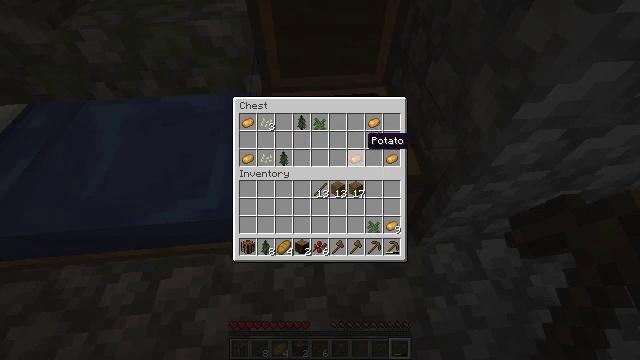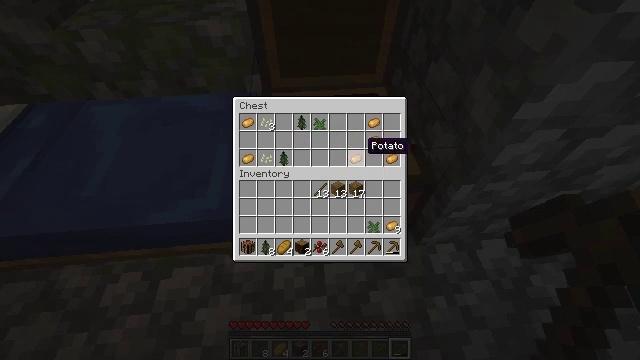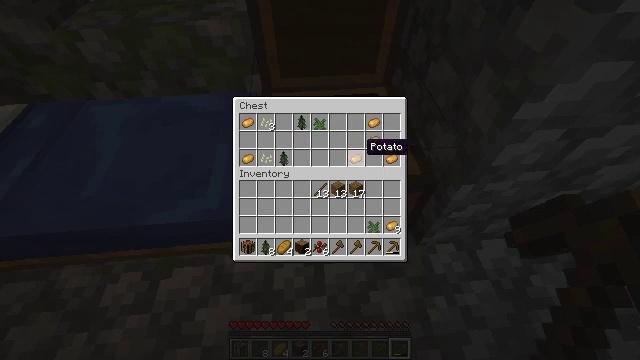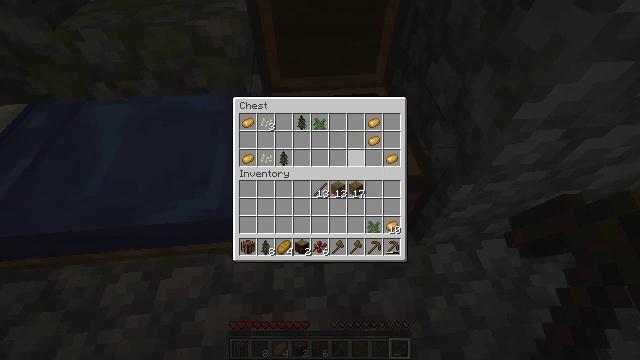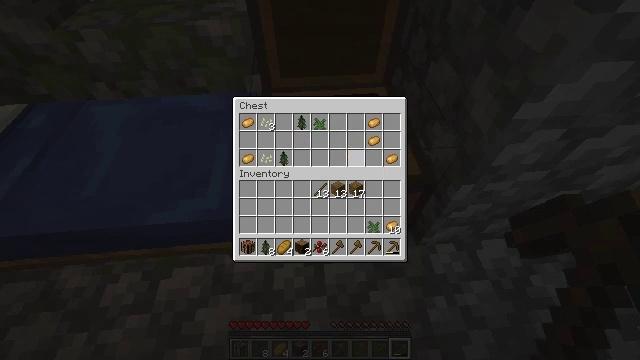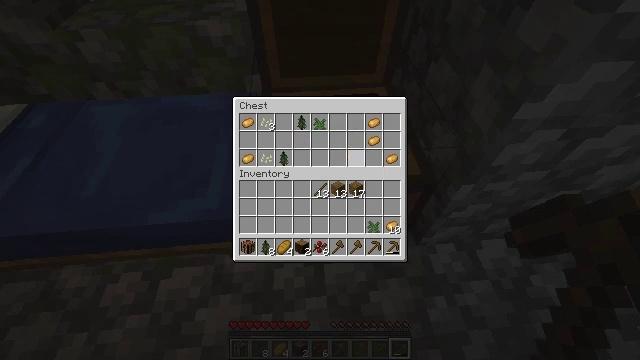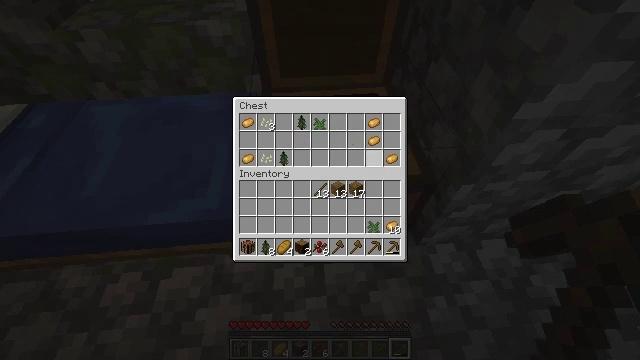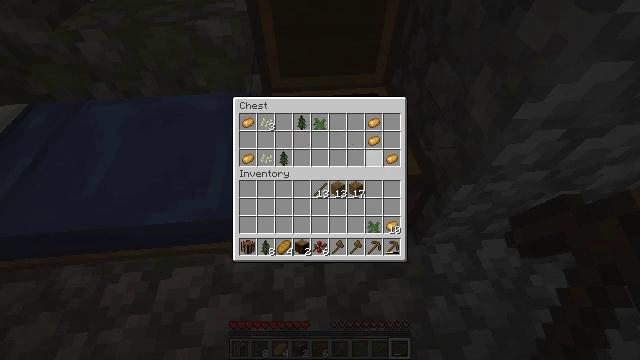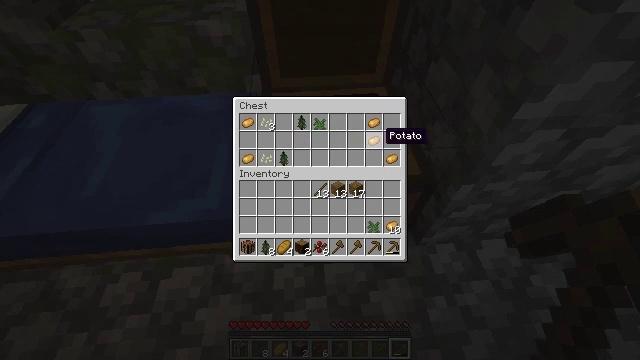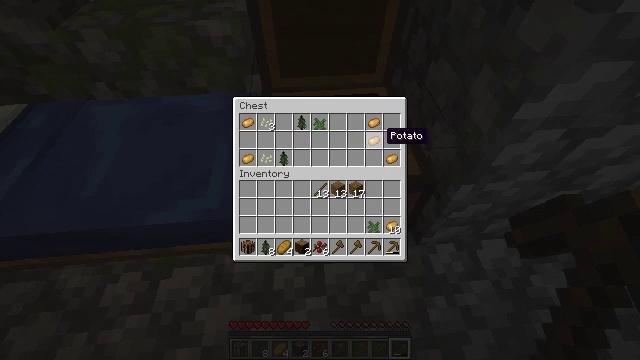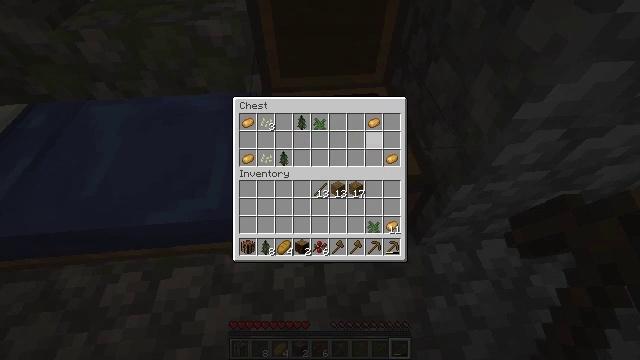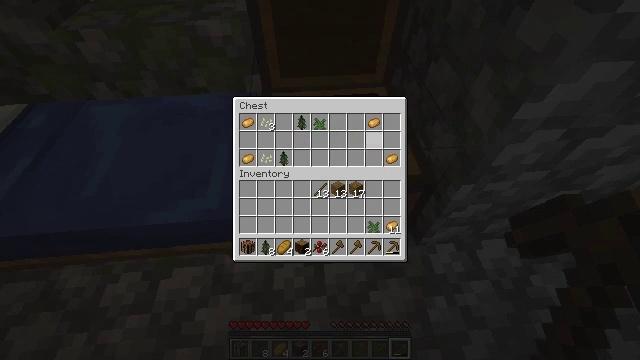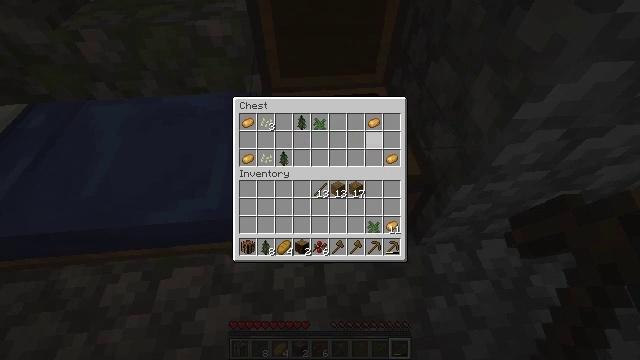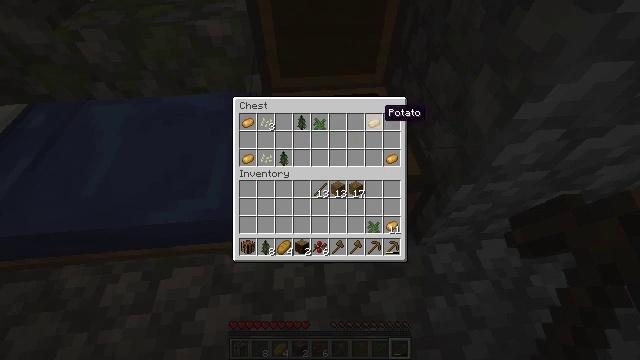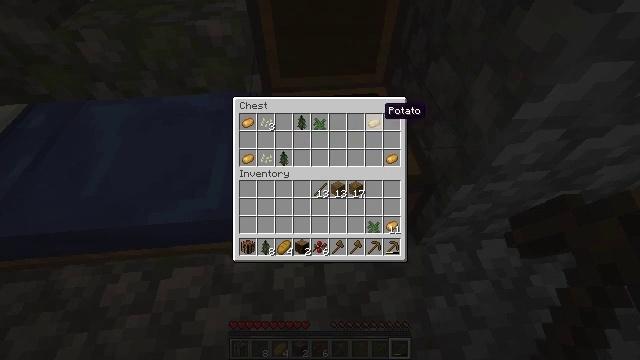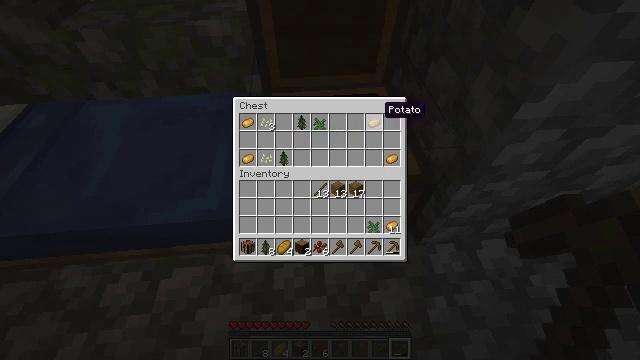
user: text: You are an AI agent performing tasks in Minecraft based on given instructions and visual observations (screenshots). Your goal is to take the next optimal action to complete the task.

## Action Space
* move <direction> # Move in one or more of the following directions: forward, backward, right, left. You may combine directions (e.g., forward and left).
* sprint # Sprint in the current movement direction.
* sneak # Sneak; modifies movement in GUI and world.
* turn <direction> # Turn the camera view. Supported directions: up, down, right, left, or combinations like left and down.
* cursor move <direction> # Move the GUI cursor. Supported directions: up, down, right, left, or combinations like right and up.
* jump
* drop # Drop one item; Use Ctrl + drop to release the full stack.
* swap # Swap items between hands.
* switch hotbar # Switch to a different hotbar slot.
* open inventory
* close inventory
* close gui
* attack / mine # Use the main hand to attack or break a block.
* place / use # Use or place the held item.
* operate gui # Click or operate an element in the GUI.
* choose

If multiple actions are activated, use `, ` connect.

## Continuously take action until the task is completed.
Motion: motion action
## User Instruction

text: Destroy the spruce leaves to get sticks and saplings.
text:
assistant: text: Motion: sneak
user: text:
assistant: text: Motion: sneak
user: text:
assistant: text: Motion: sneak, operate gui
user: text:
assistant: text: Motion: sneak, operate gui
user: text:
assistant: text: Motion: sneak, operate gui
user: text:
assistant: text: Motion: sneak, cursor move right
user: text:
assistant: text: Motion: sneak, cursor move right
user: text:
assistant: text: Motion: sneak
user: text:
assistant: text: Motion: sneak
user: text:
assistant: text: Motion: sneak, operate gui
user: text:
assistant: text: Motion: sneak, operate gui
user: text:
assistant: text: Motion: sneak
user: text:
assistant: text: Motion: sneak, cursor move up
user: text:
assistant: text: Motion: sneak
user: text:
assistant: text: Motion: sneak
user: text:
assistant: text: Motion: sneak, operate gui
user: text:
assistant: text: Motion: sneak, operate gui
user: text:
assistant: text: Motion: sneak
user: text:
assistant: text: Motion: sneak, cursor move right and down
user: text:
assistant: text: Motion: sneak, cursor move down
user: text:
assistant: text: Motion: sneak
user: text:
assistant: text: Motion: sneak
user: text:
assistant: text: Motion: sneak, operate gui
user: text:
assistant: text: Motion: sneak, operate gui
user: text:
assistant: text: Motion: sneak, operate gui
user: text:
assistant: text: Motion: sneak
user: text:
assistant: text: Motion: sneak
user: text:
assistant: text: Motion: sneak, cursor move left
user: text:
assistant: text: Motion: sneak, cursor move left
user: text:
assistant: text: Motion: sneak, cursor move left and up